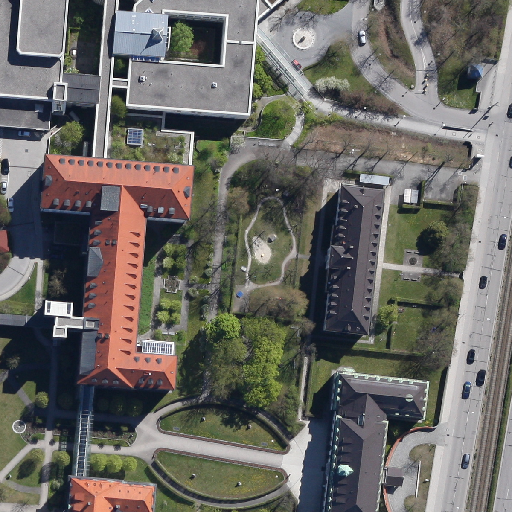
Referring expression: bikeway